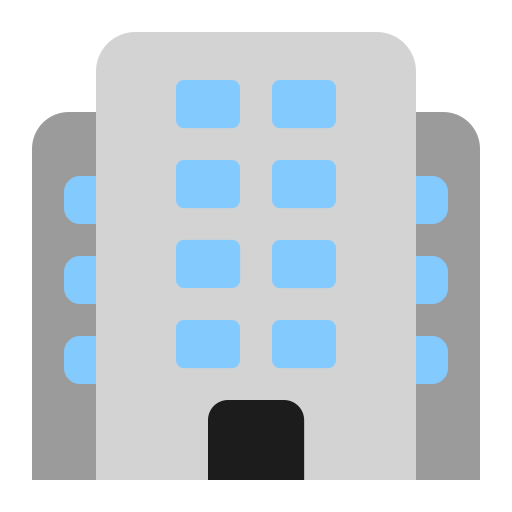
office building flat